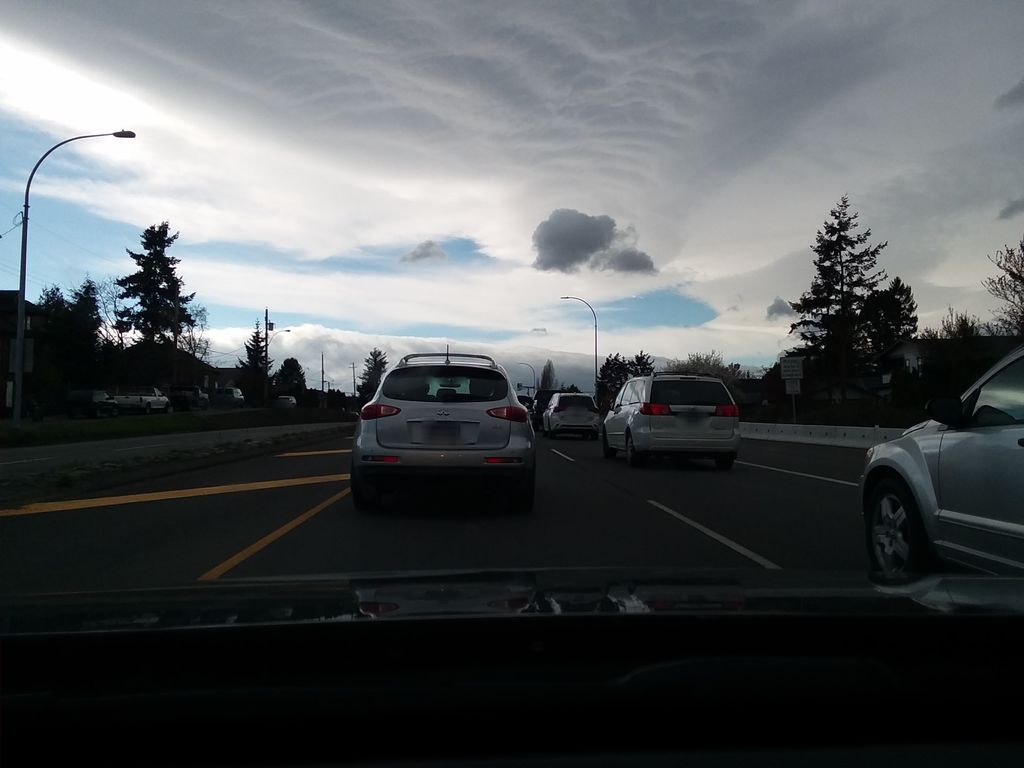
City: victoria